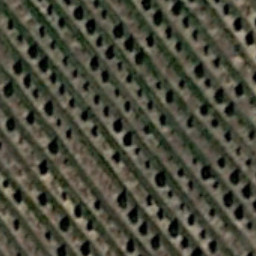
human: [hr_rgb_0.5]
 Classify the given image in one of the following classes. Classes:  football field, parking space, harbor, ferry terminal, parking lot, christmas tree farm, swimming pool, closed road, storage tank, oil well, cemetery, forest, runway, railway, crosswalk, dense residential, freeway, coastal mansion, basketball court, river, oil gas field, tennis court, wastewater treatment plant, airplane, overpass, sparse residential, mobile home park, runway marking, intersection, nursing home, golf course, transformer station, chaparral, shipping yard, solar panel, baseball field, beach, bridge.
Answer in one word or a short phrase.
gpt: christmas tree farm